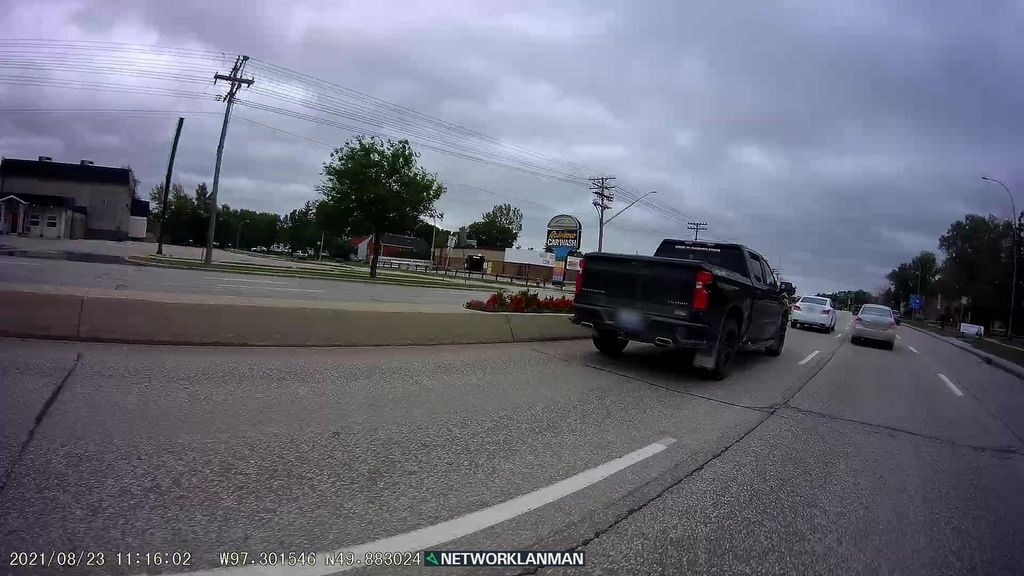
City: winnipeg